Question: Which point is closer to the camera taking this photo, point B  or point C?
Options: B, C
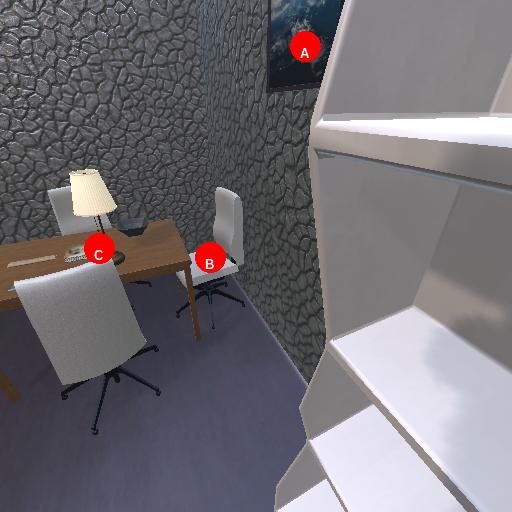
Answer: B